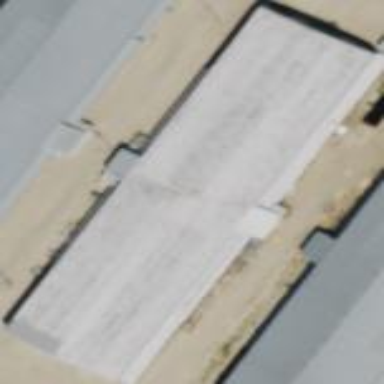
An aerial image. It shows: Warehouse building.